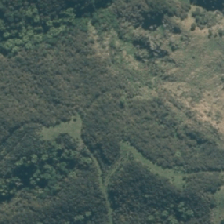
Land cover: grose_broom